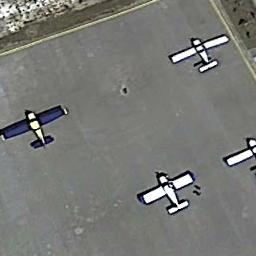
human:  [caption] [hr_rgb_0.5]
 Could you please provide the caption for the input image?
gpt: Three white airplanes and a blue airplane are parked on the open place .